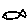
Label: fish